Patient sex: M
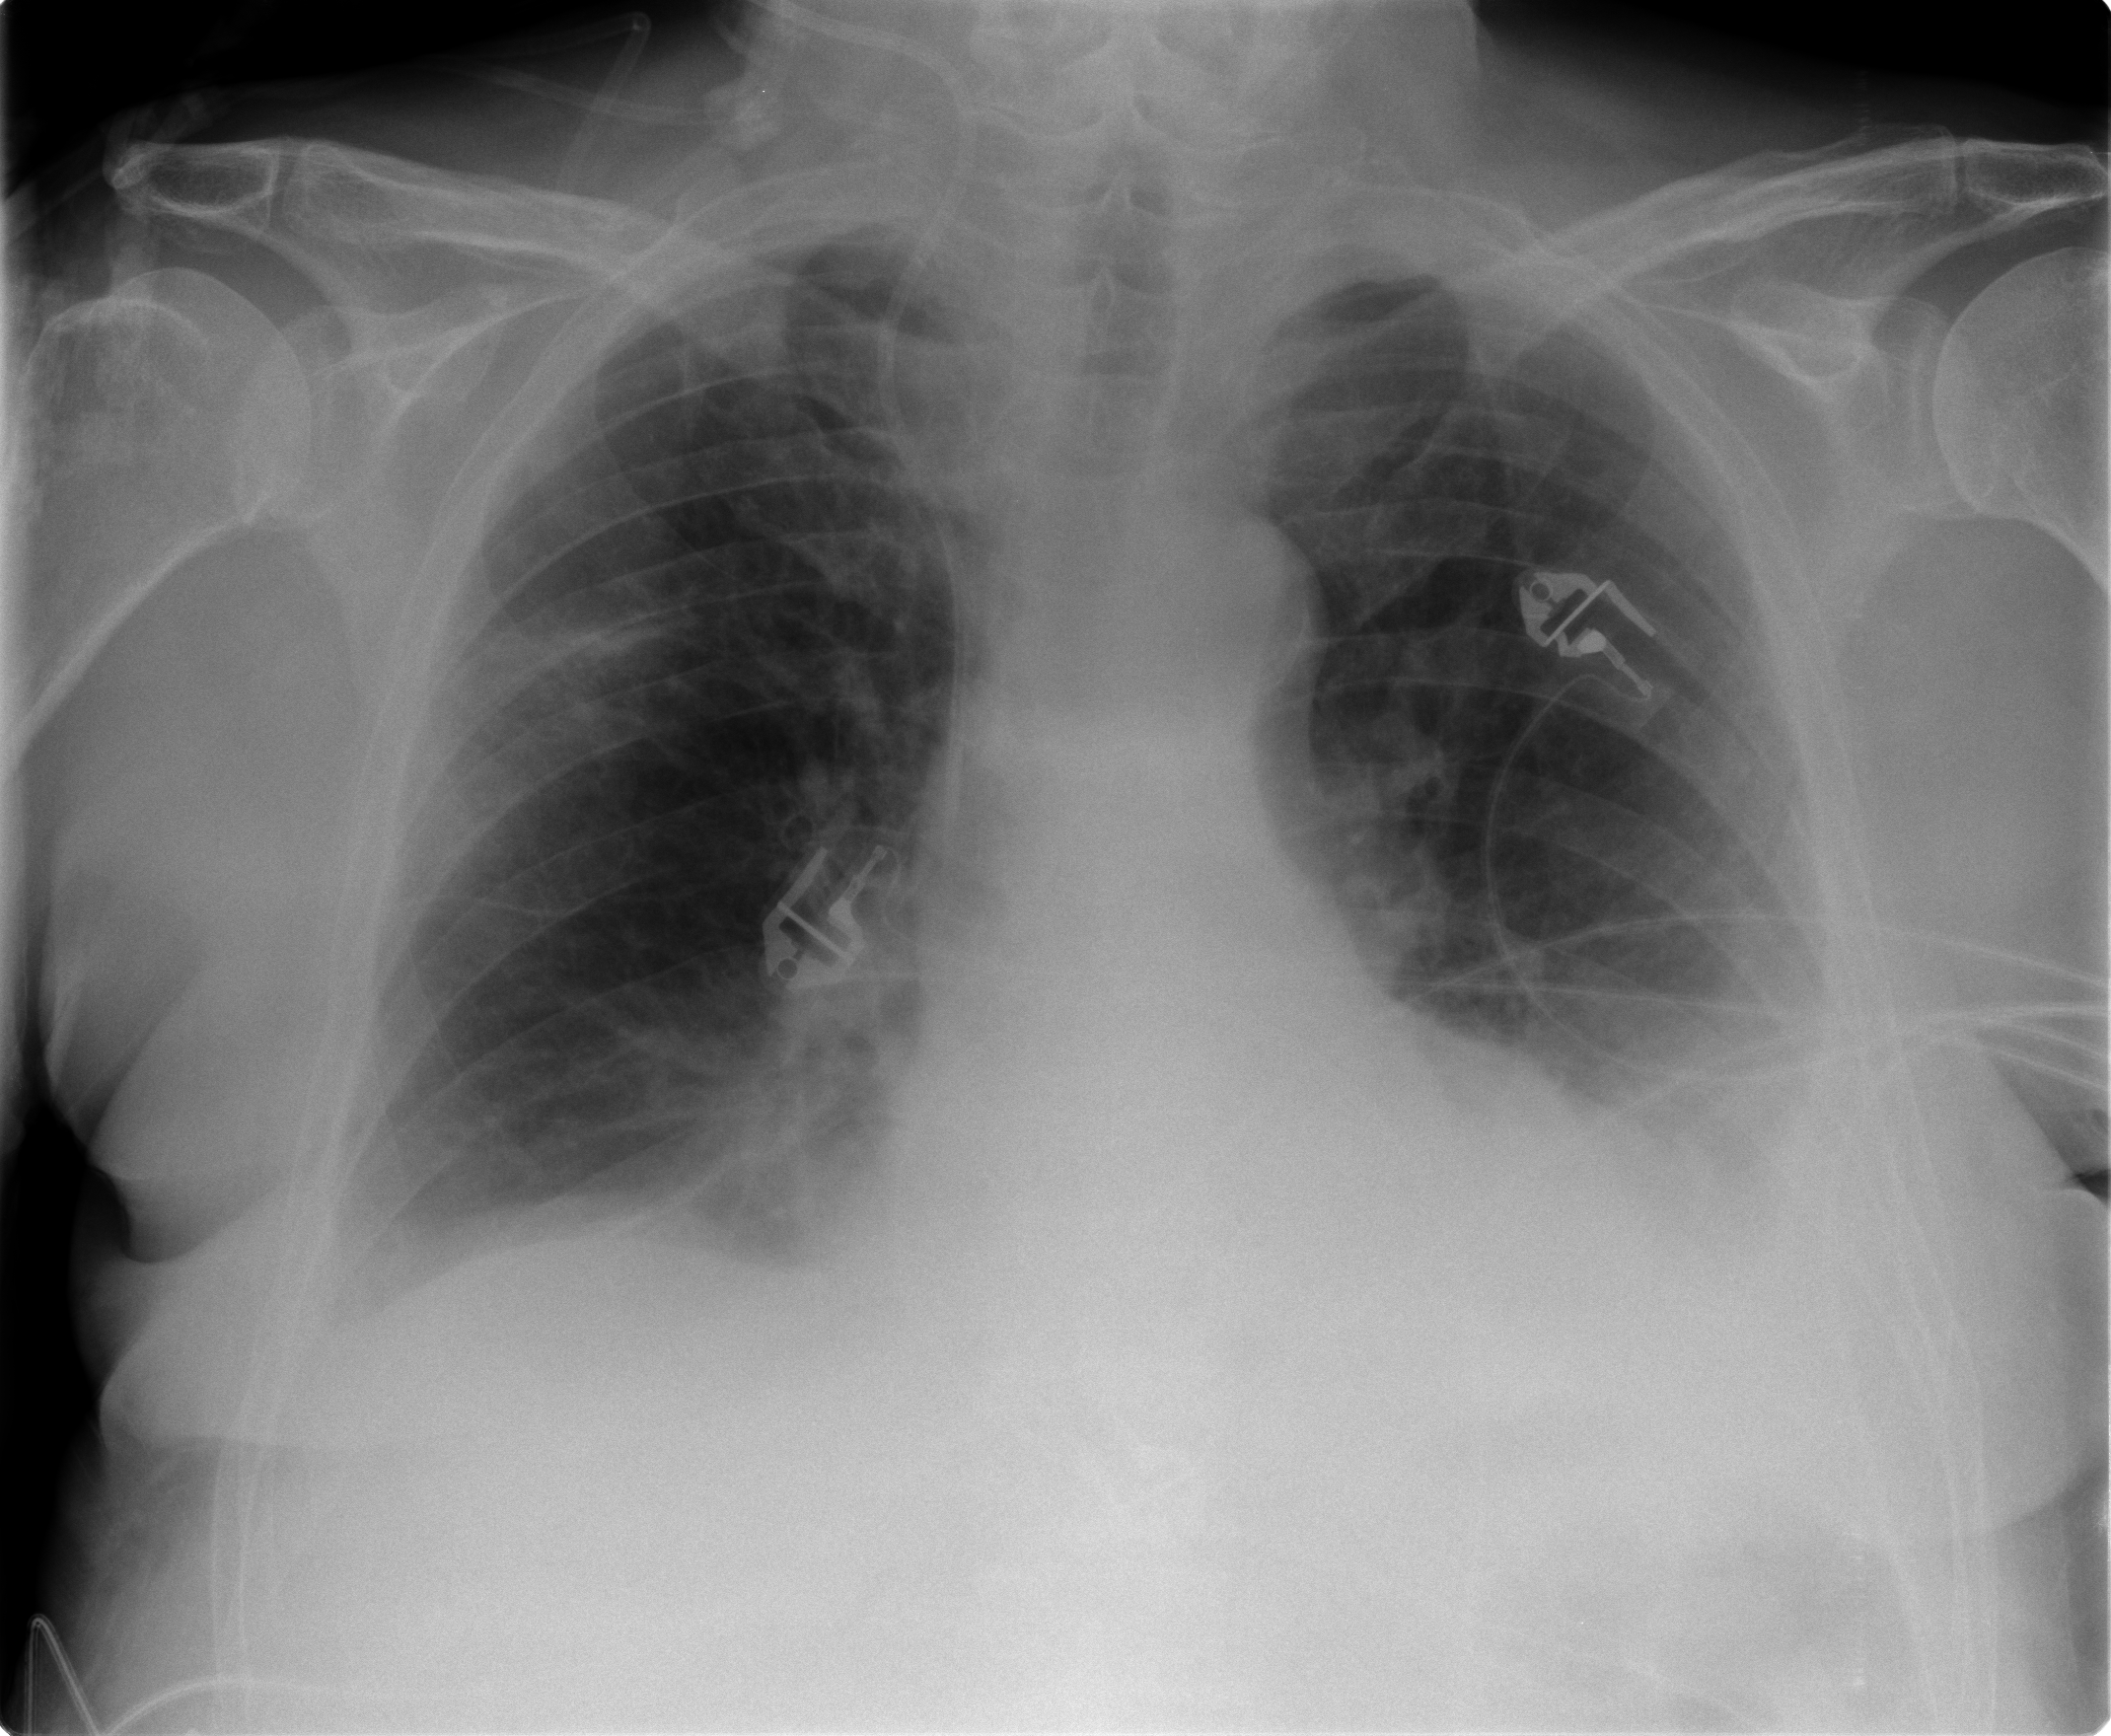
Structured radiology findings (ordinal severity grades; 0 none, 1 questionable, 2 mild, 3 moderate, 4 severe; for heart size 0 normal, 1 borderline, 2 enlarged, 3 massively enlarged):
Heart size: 2
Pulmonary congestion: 2
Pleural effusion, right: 2
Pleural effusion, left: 3
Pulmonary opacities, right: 1
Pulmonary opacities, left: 0
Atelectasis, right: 2
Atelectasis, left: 2